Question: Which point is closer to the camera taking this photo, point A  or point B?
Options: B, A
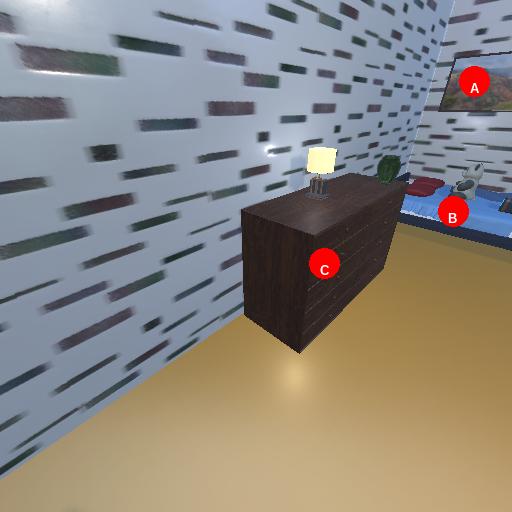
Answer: B